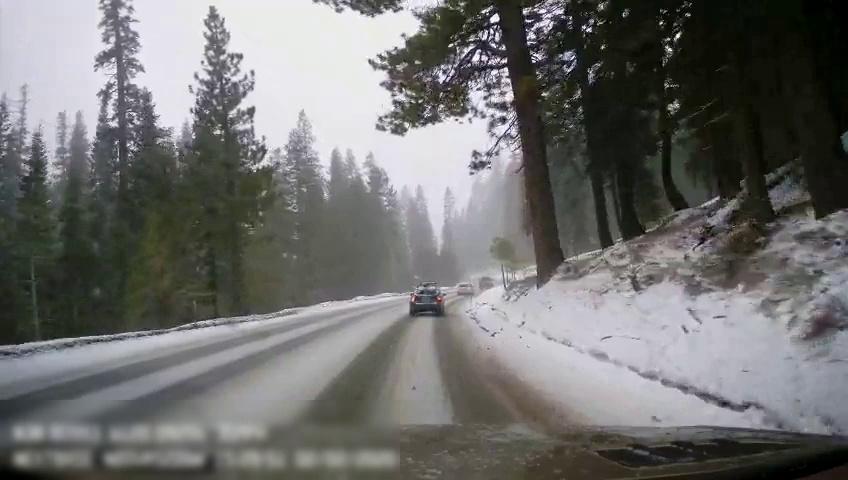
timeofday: Day
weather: Snowy
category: Drivable Space
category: Vehicles | SUV
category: Vehicles | Car
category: Vehicles | SUV